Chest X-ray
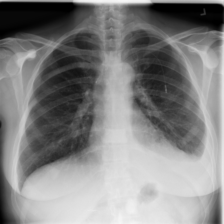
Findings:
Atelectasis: positive
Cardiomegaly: negative
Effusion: positive
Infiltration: negative
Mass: negative
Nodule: negative
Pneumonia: negative
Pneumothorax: negative
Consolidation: negative
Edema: negative
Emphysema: negative
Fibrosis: negative
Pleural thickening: negative
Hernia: negative